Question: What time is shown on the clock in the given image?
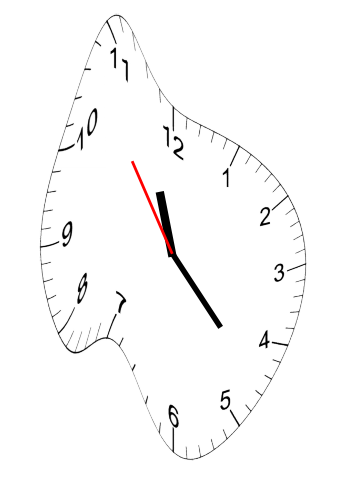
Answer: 11:22:54